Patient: sex M, age 58
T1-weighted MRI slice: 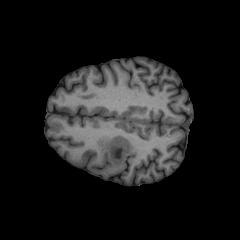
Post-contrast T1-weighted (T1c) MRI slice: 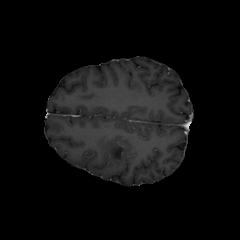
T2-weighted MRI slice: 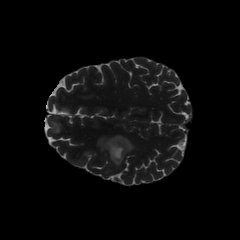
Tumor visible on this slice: yes
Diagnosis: Glioblastoma, IDH-wildtype
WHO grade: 4